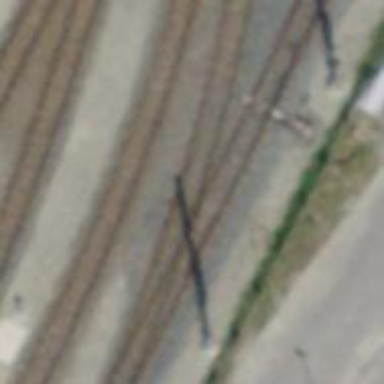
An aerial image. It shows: Narrow-gauge railway siding with one track.